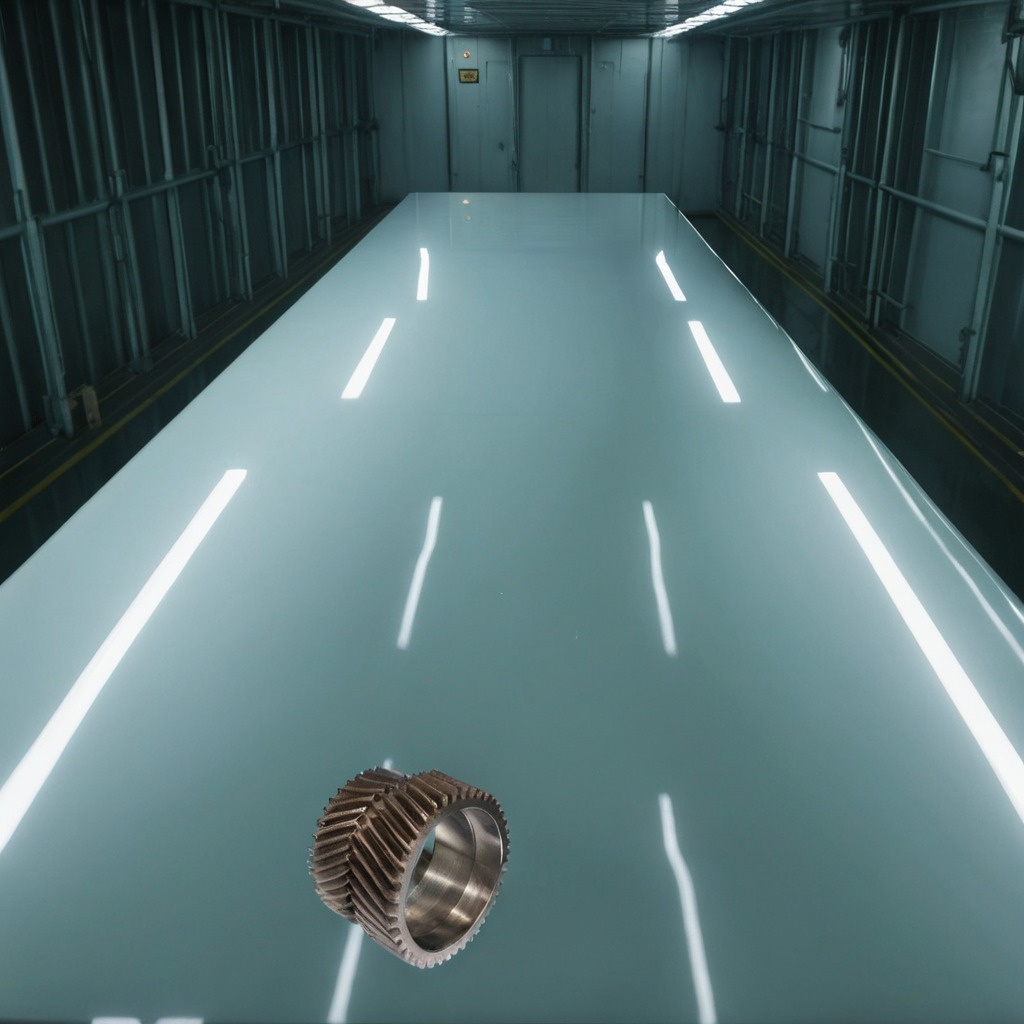
A steel gear with teeth is lying on the table.